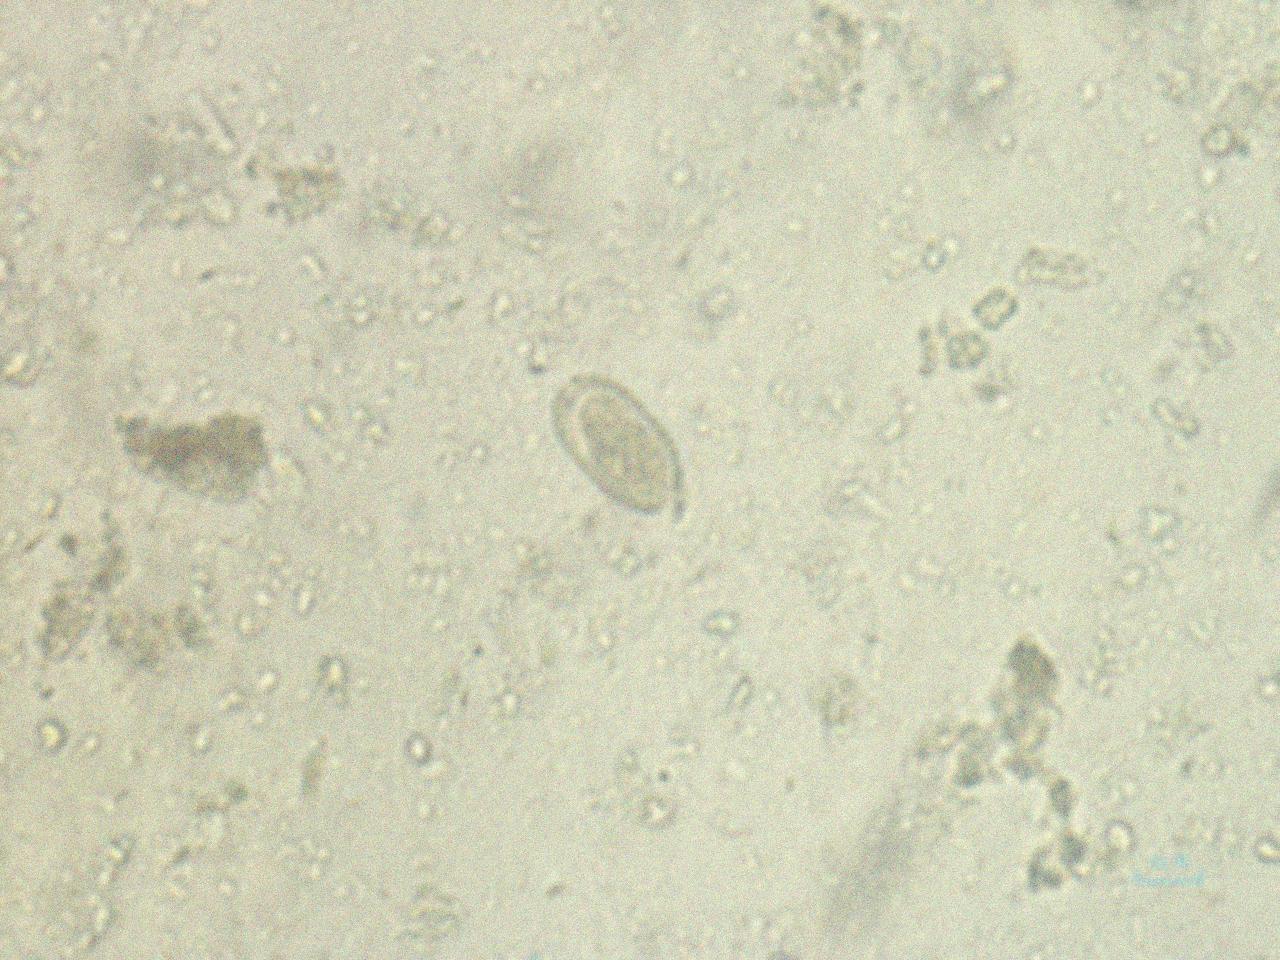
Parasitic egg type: Capillaria philippinensis